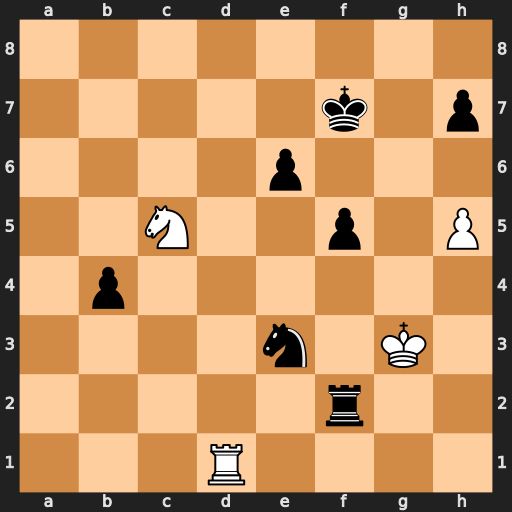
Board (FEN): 8/5k1p/4p3/2N2p1P/1p6/4n1K1/5r2/3R4
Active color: w
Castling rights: -
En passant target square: -
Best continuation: Rd7+ Kf6 Kxf2